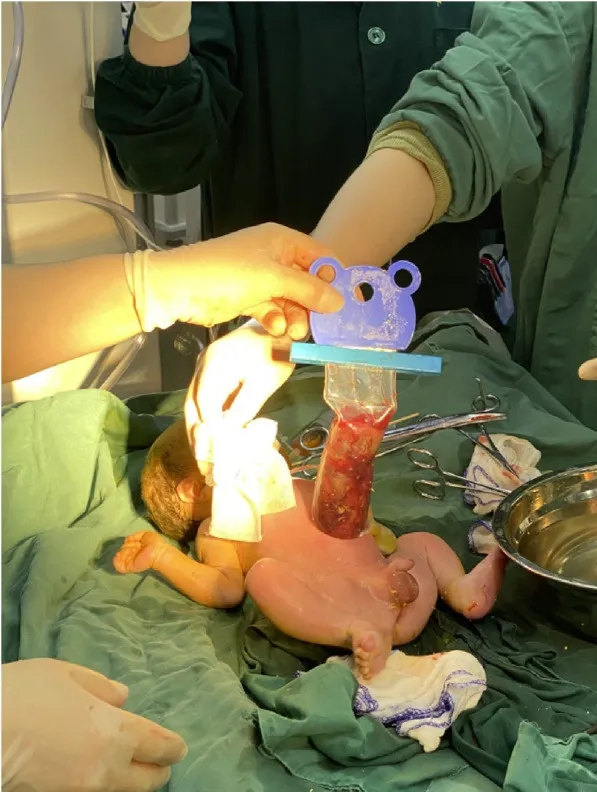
The silo bag is placed.
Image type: medical_photograph (other_medical_photograph)